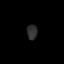
Tissue: skin
Cell type: Endothelial cells
Senescence score: 0.722
Nuclear area (px): 151
Mean DAPI intensity: 47.583